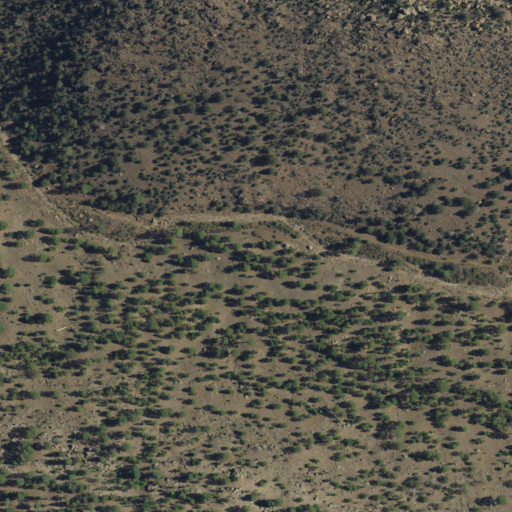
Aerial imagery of valley in New Mexico named Rail Canyon containing shrub and evergreen forest